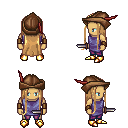
a pixel art fantasy rpg character, male body template, human, tanned skin, chain tabard jacket, magenta pants, light blonde extra-long hairstyle, leather cap, leather bracers, gold boots, dagger, four views (front, back, left, right), 2x2 character sprite sheet, small pixel art, hard edges, no anti-aliasing